Chest X-ray. View position: PA
Patient age: 20
Patient sex: F
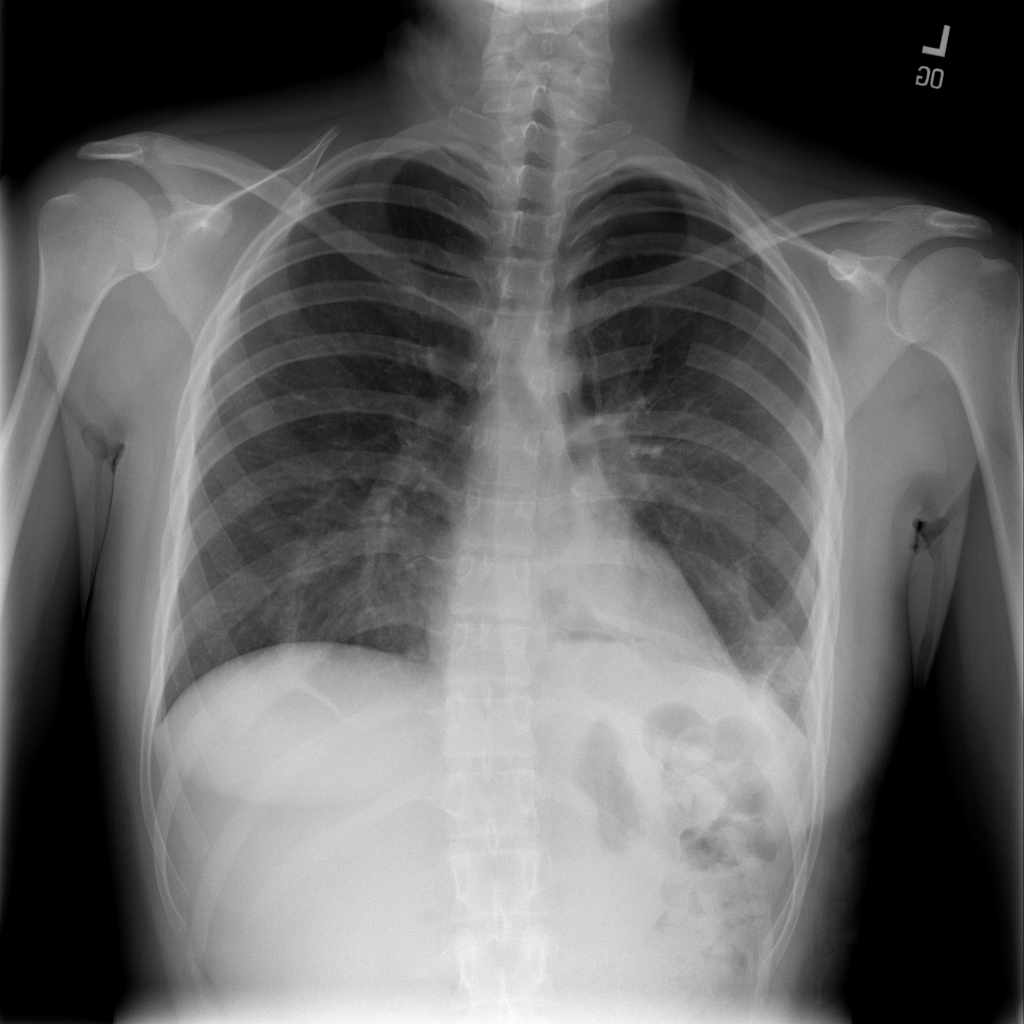
Finding: Pneumothorax